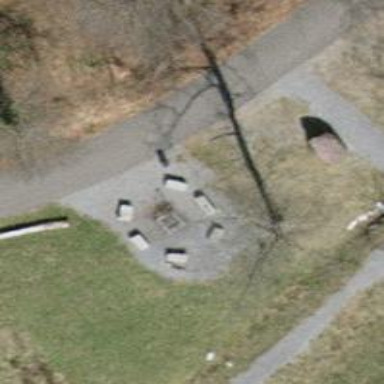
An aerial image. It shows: Bench for seating.